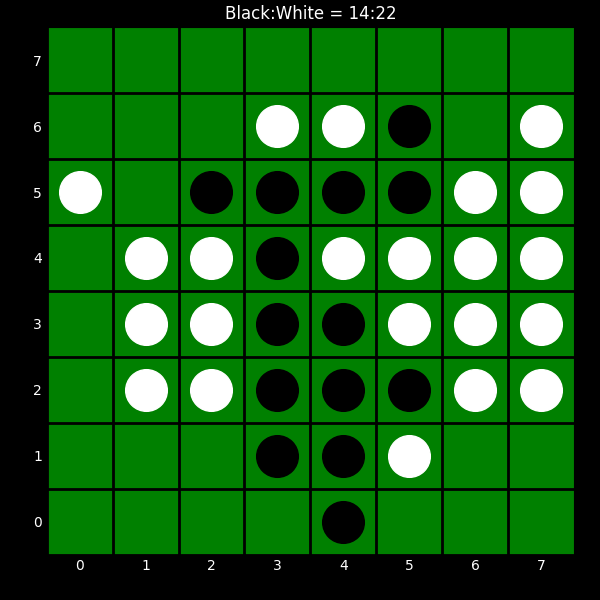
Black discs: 14
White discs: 22